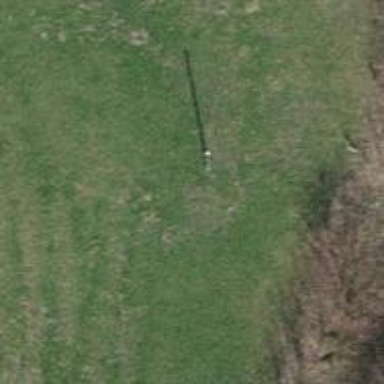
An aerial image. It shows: Minor power line.